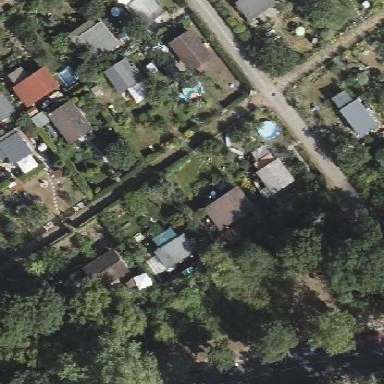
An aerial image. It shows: Plot within allotments.